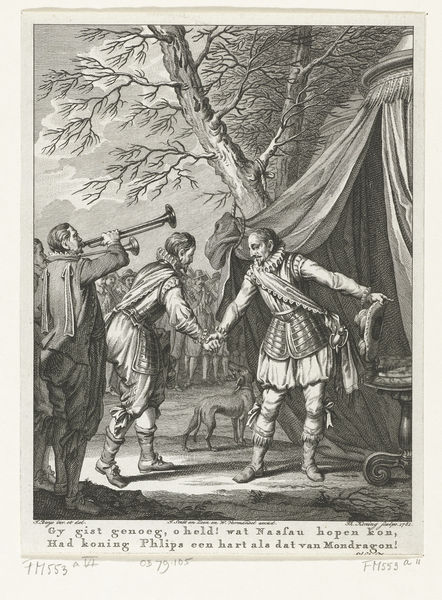
Titel: Ontmoeting tussen Oranje en Mondragon
Künstler: Theodoor Koning
Standort: Amsterdam
Institution: Rijksmuseum
Schlagwörter: baum, mann, schatten, weiß, bäume, menschen, hut, männer, schwarz, tisch, zeichnung, hund, leute, kragen, holland, hände, niederlande, feld, musiker, spanien, schrift, graphik, kahl, amerika, könig, soldaten, eingang, druck, druckgraphik, lithographie, radierung, stich, illustration, text, uniform, soldat, beschriftung, stiefel, herrscher, jagd, rüstung, besuch, jagdhund, verbeugen, verbeugung, posaunen, holländisch, begrüßung, halskragen, fanfare, kupferstich, blasen, neigen, zelt, amsterdam, trompete, dänemark, kolumbus, philipp, bläser, feldlager, ehren, darbieten, 1650, luete, trometen, könig phillipp